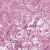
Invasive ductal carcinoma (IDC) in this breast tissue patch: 0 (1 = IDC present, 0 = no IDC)